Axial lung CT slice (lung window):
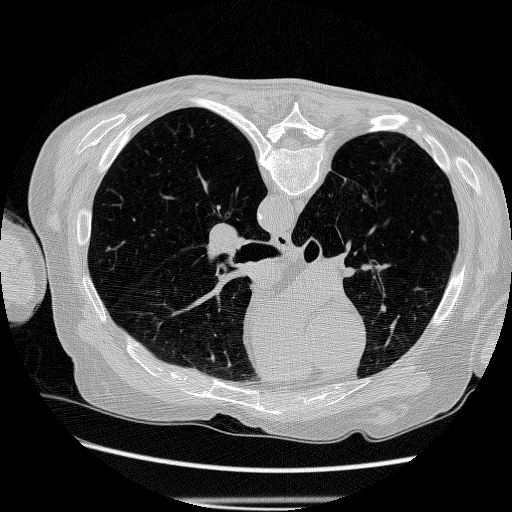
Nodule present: no